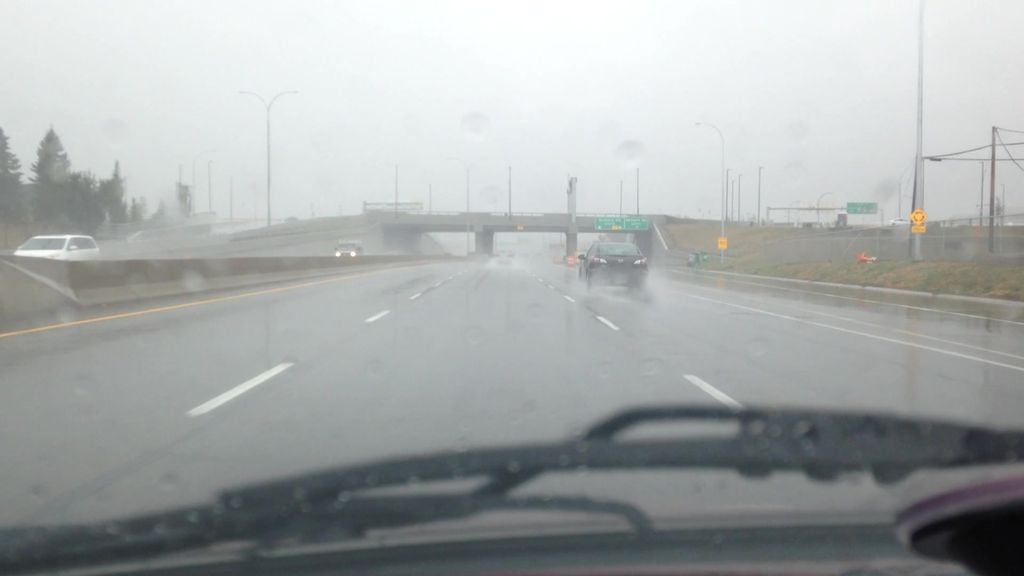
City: calgary